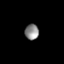
Tissue: skin
Cell type: Fibroblasts
Senescence score: 0.7295
Nuclear area (px): 213
Mean DAPI intensity: 136.423